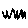
Label: zigzag